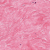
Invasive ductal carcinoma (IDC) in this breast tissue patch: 0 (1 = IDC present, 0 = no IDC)